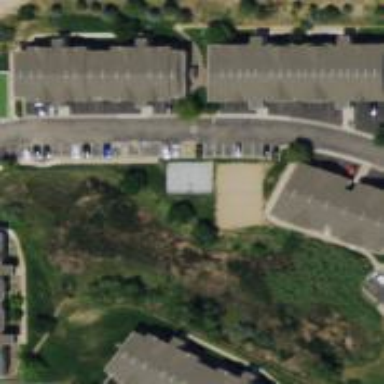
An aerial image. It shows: Parking space.